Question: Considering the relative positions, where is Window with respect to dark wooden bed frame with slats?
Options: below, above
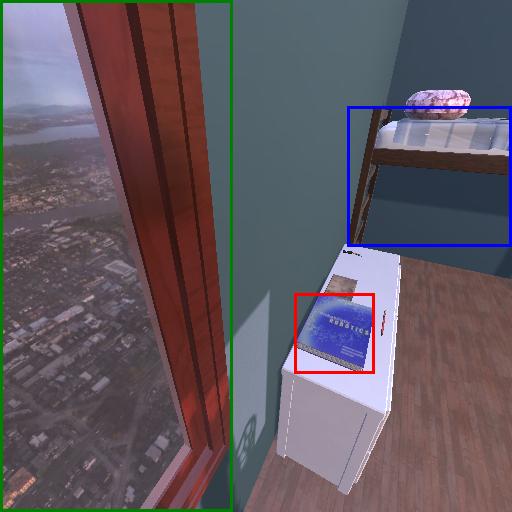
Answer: below